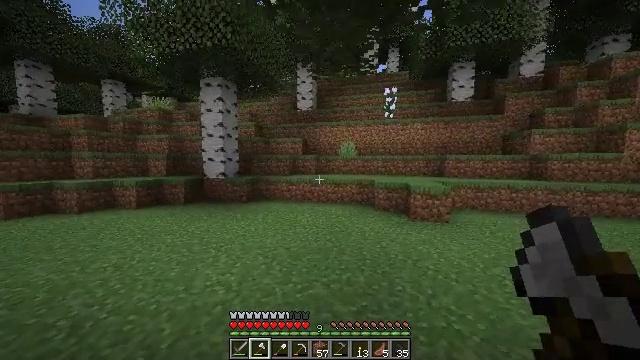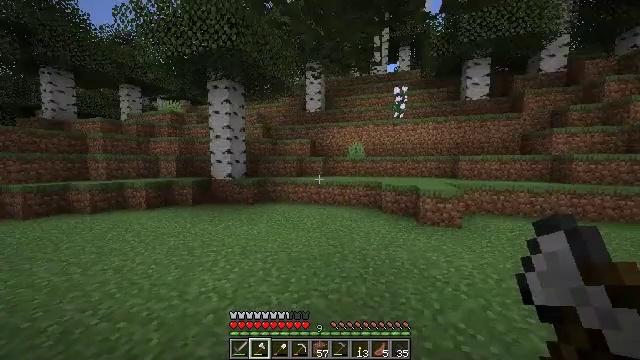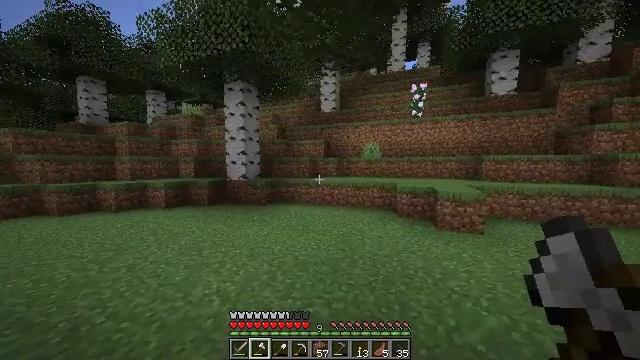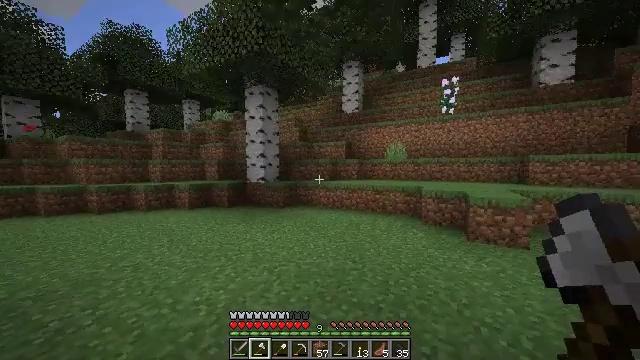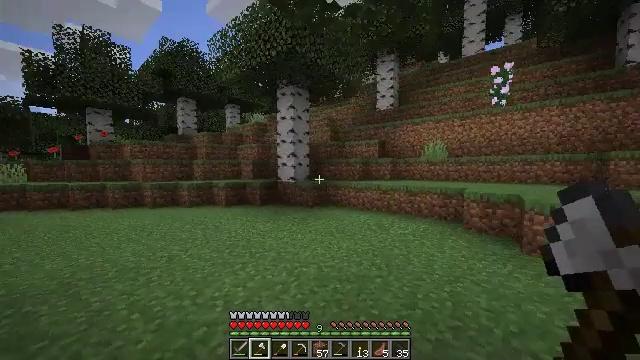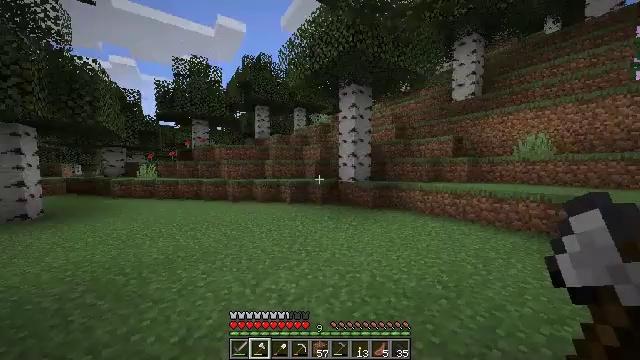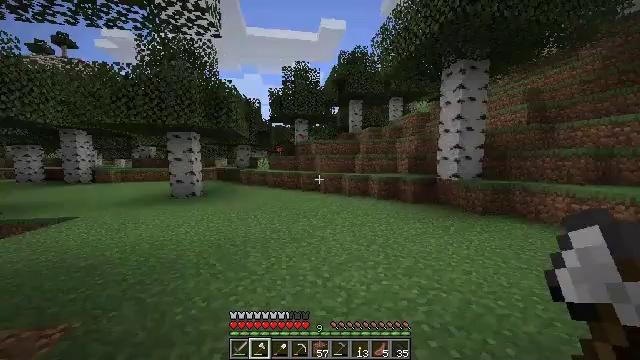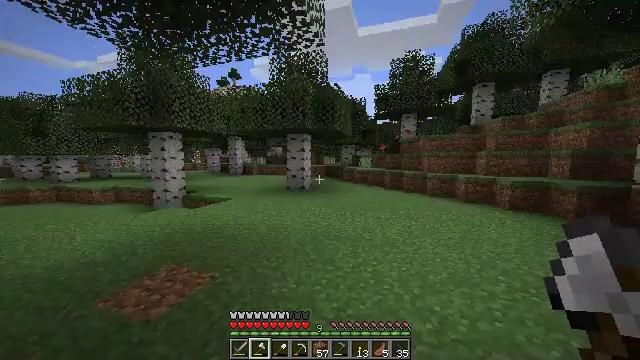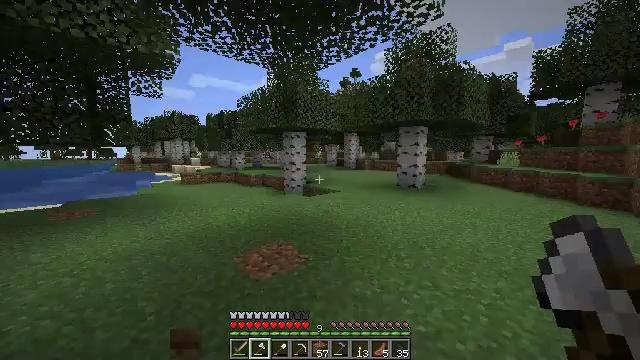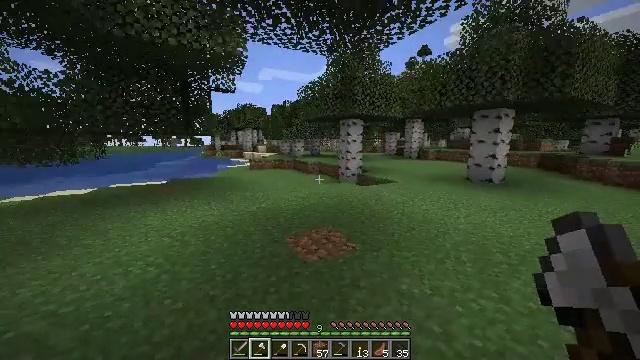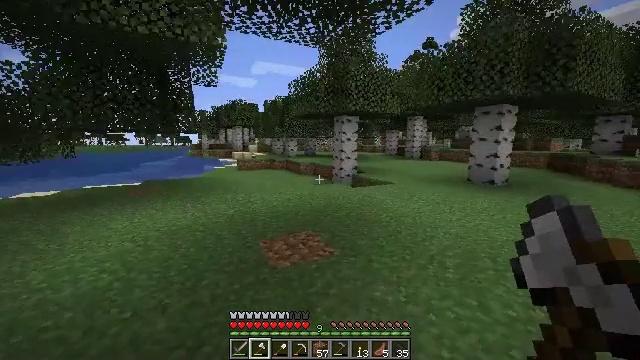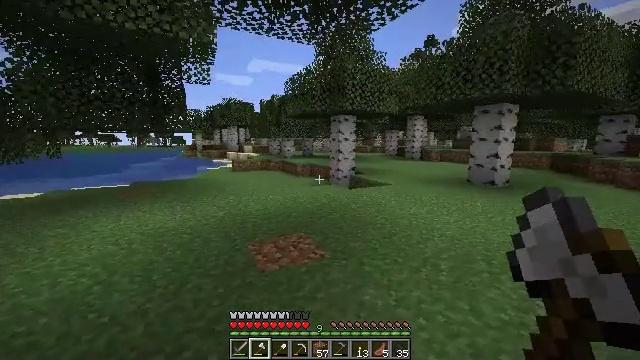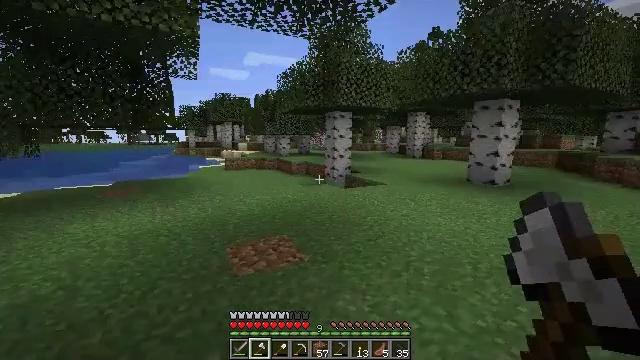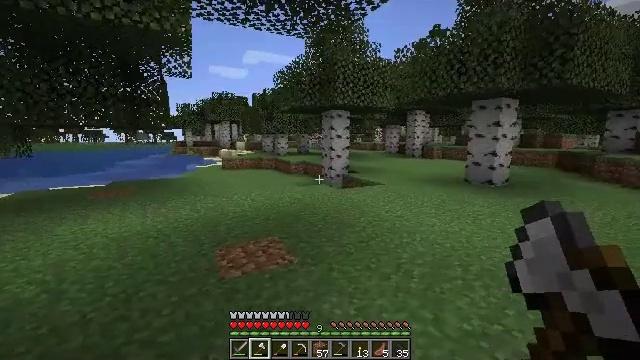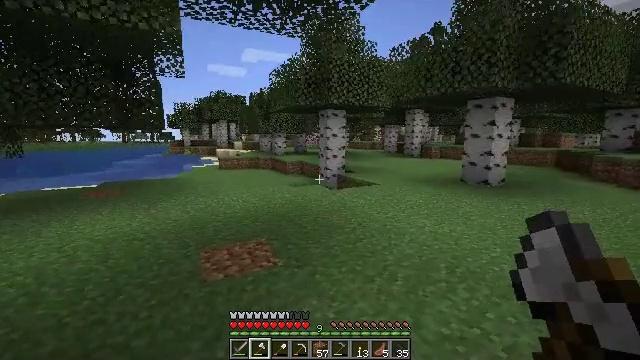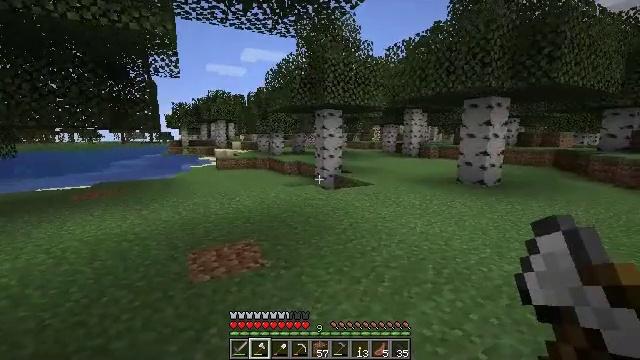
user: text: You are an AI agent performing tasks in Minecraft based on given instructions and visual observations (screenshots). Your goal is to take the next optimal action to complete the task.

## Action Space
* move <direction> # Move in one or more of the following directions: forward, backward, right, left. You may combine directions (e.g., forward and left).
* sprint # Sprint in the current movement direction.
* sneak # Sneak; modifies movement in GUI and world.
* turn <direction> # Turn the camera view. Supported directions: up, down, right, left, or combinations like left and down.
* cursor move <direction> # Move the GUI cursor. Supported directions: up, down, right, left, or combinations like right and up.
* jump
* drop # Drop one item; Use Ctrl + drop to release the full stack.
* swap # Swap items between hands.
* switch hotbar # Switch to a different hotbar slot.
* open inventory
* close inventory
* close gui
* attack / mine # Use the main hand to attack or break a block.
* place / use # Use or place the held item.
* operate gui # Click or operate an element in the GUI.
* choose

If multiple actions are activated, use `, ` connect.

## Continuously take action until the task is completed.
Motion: motion action
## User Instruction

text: Break the birch leaves block.
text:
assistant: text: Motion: move forward and move right, turn left
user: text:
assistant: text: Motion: move forward and move right, turn left
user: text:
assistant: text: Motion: move forward and move right, turn left
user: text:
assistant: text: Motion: move forward and move right, turn left
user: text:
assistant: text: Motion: move forward and move right, turn left
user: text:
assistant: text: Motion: move forward and move right, turn left and down
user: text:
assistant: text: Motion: move forward and move right, turn left
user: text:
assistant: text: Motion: move forward and move right, turn left and down
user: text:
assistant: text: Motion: move right, turn left and down
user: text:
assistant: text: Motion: move right
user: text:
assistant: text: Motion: move right
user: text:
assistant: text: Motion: move right
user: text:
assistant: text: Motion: move right
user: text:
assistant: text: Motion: move right
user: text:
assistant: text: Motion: move right
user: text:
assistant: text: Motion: move right
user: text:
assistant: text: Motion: move right
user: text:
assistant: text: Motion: move right, turn left and down
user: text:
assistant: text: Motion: move right, turn left and down
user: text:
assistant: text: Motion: move right, turn left
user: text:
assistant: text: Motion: move right, turn left
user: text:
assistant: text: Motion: move right, turn left
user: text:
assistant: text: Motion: move right, turn left and up
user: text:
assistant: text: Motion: move right, turn left
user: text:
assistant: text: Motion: move right, turn left
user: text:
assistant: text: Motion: move right, turn left
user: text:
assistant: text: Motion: move right, turn left
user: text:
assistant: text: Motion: move right, turn left
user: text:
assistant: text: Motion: move right, turn left and up
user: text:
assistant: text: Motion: move right, turn left and up